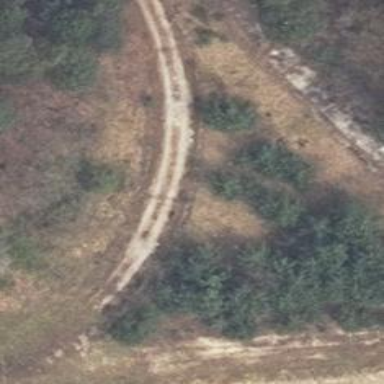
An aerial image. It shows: Track road with concrete plates of grade1 tracktype.